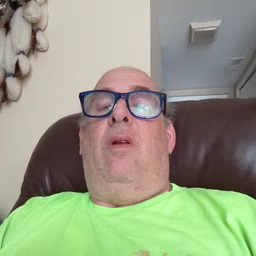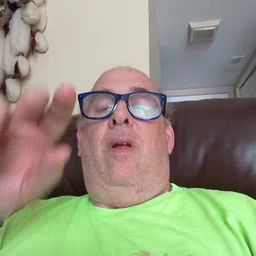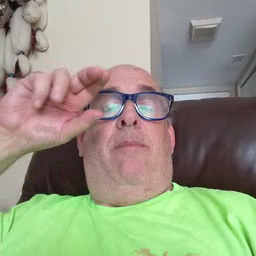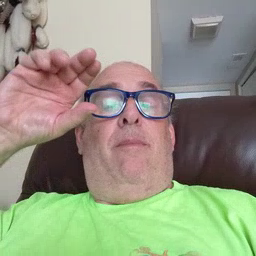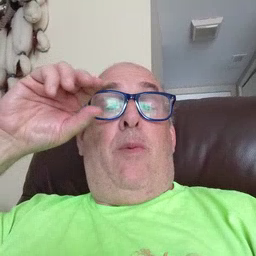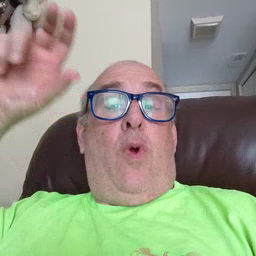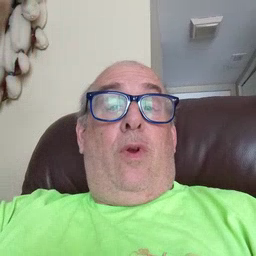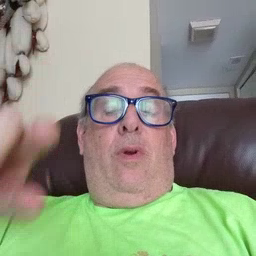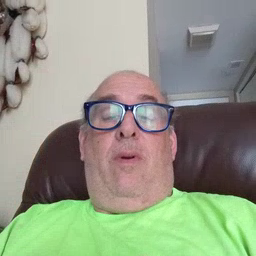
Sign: moon